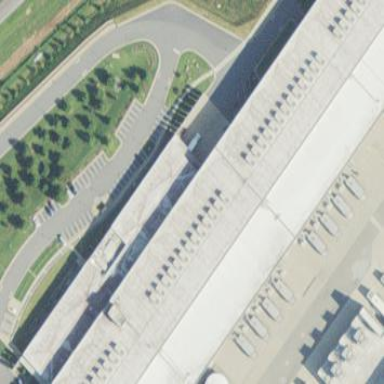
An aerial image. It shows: Datacenter building.